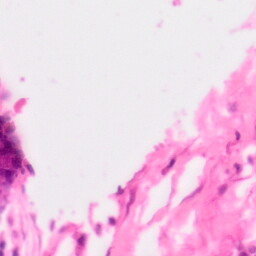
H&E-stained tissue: Colon